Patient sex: F
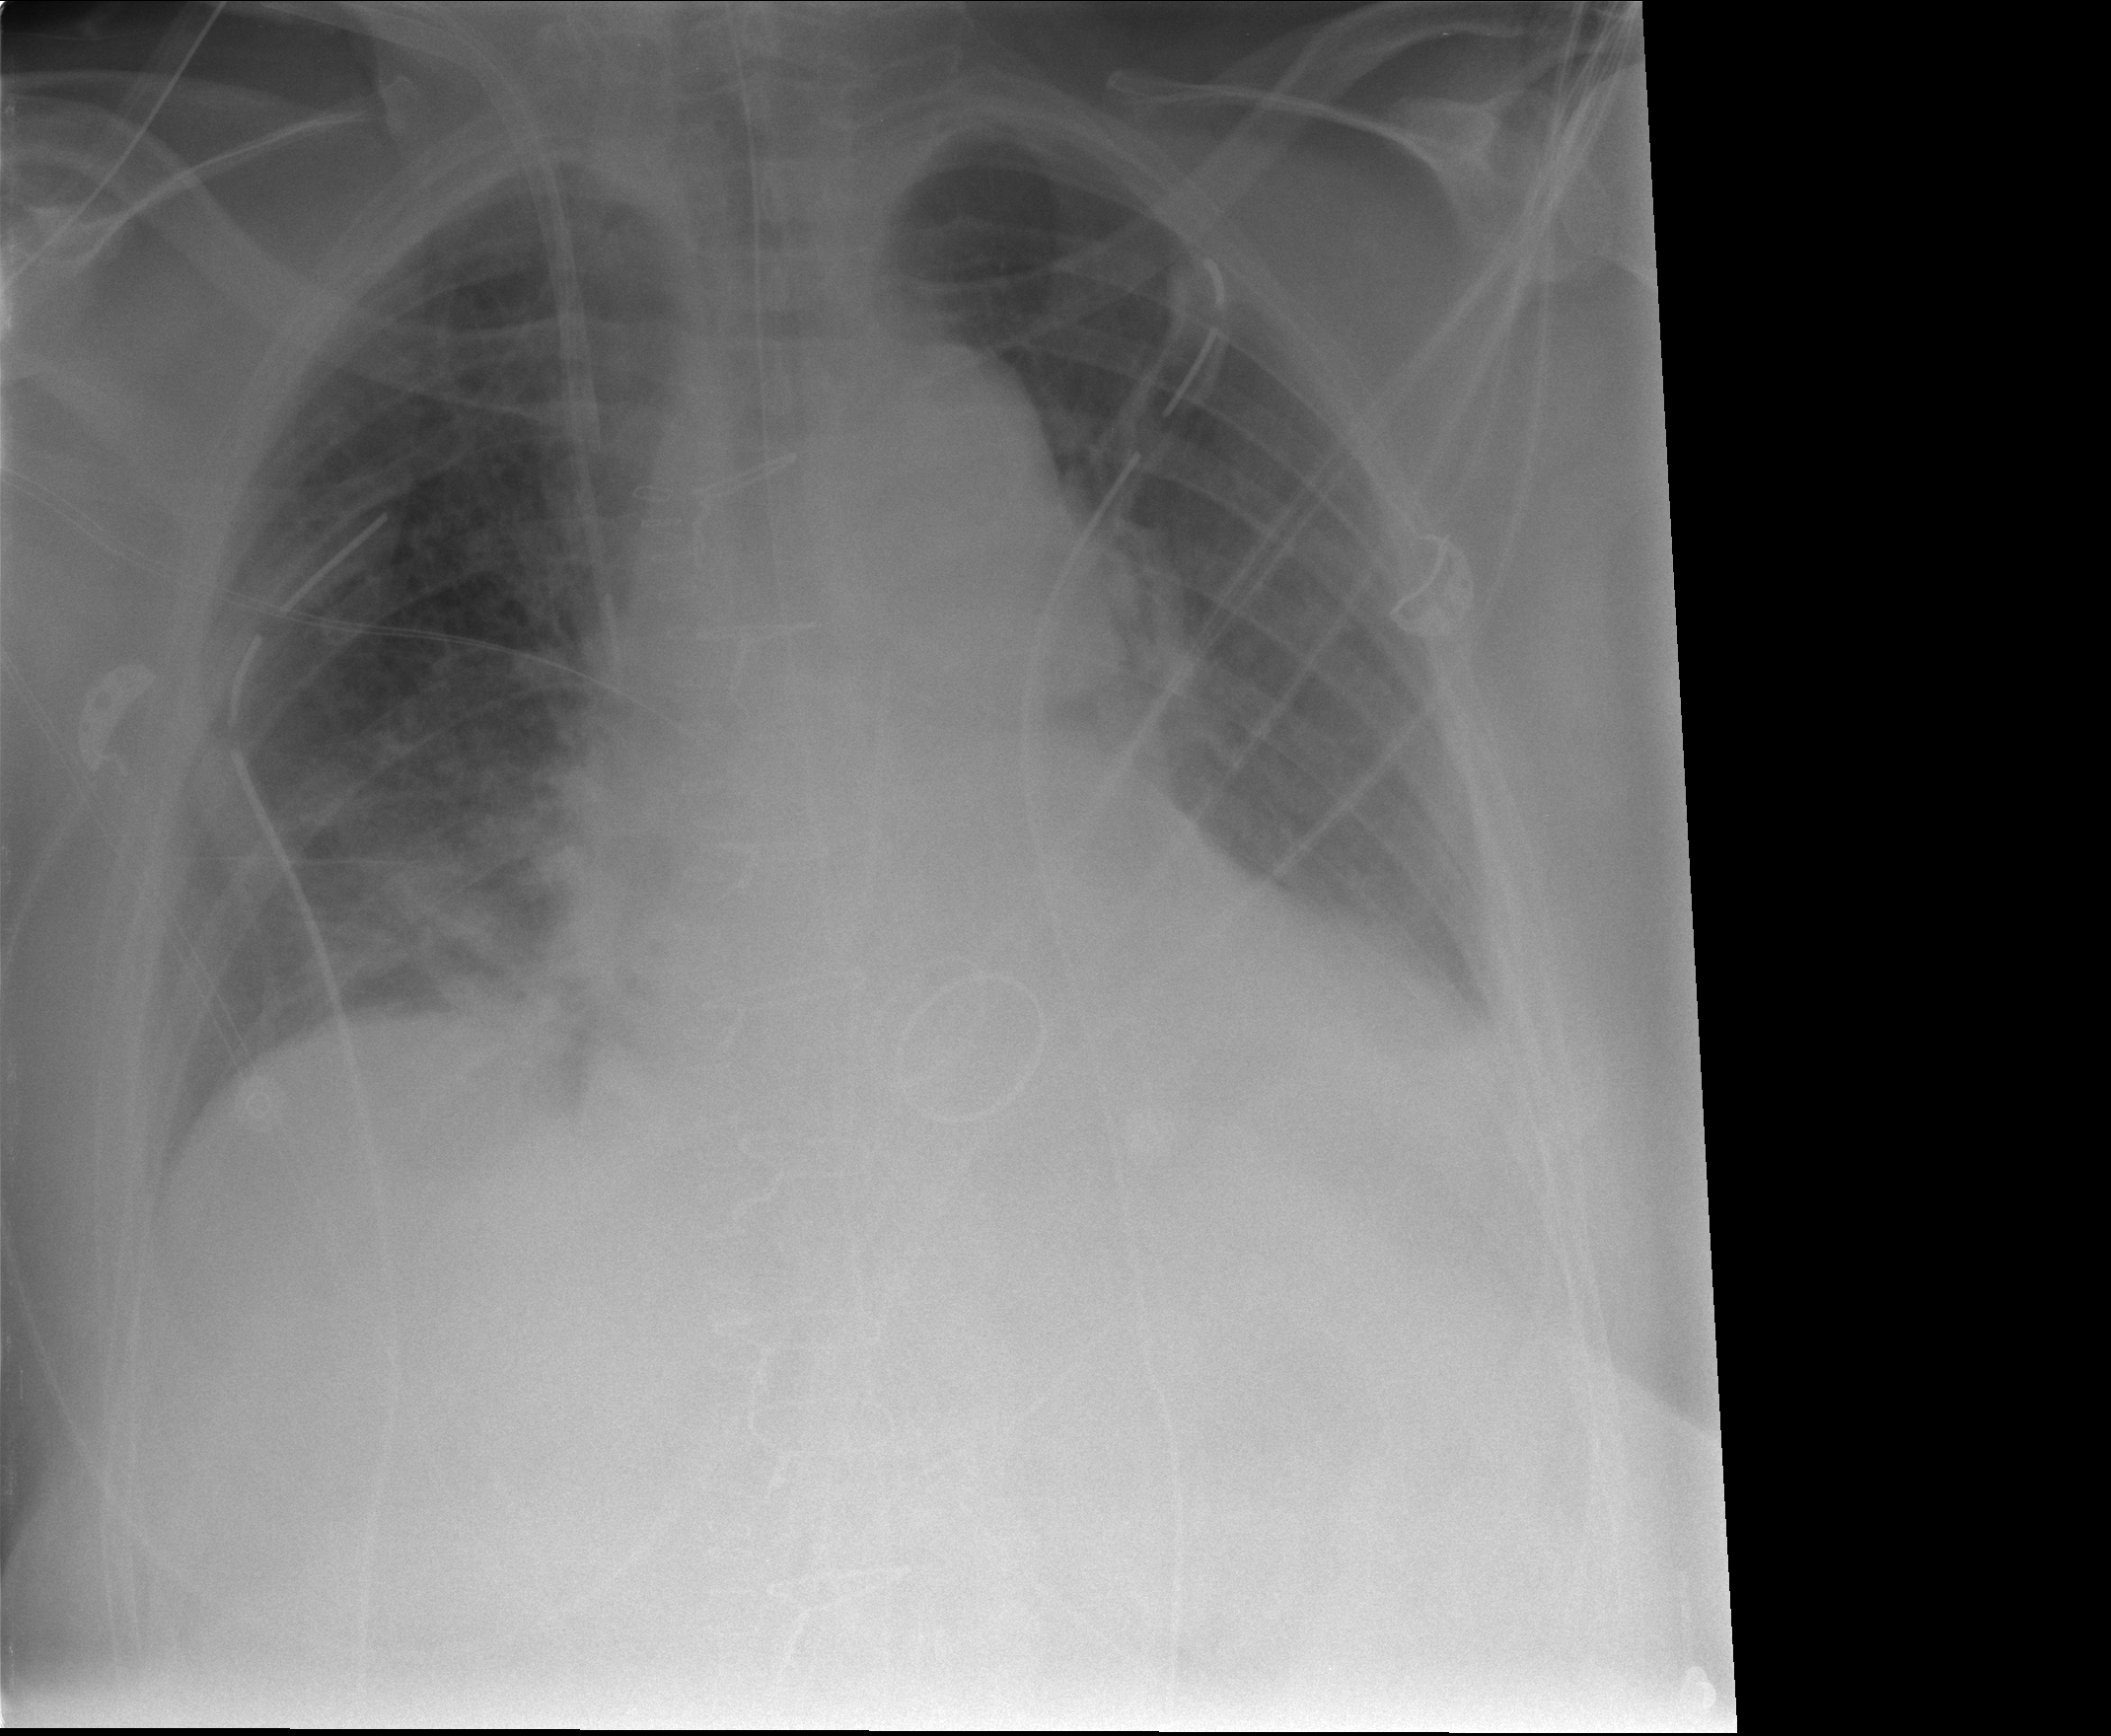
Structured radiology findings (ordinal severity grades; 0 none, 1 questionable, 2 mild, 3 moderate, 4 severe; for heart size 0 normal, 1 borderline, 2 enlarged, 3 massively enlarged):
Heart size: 0
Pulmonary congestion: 0
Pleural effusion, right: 2
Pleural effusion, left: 2
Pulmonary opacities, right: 0
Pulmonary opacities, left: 0
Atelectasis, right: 2
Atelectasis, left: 0